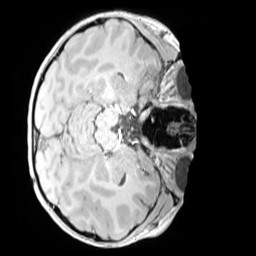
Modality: MP2RAGE
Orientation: axial
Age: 11
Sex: male
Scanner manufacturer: siemens
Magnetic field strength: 3 T
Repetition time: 4 s
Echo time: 0.00303 s